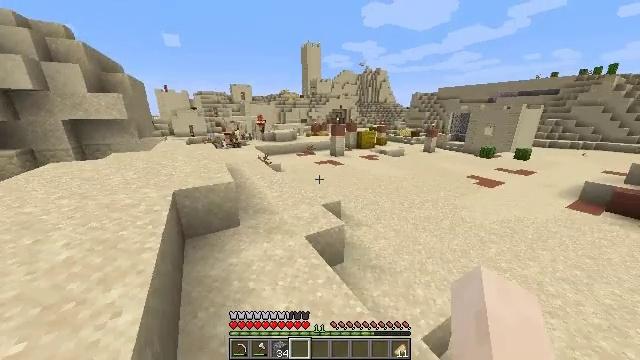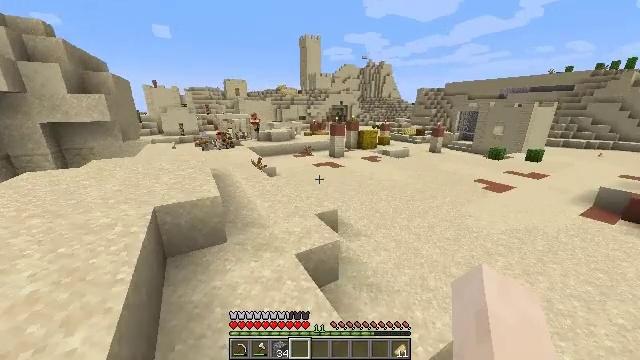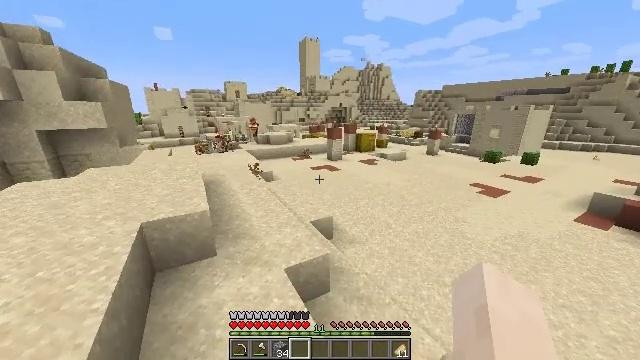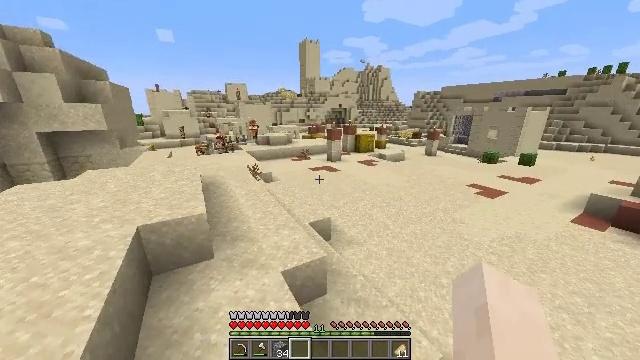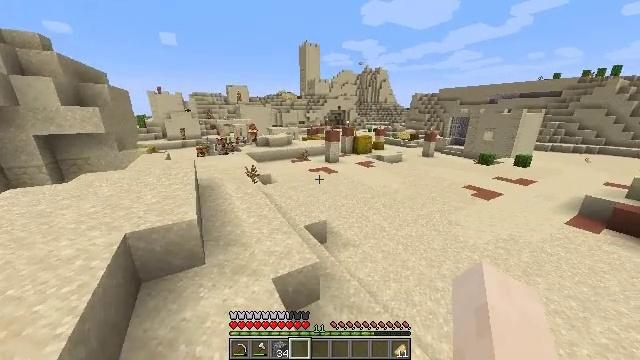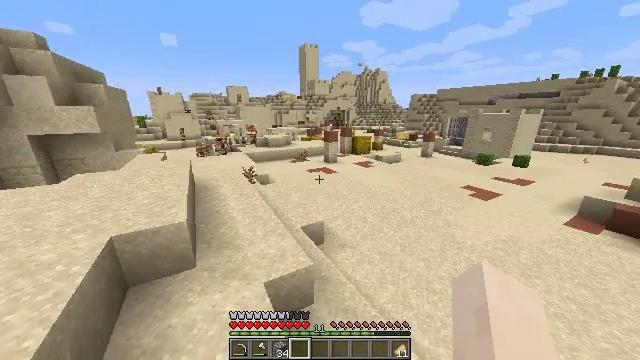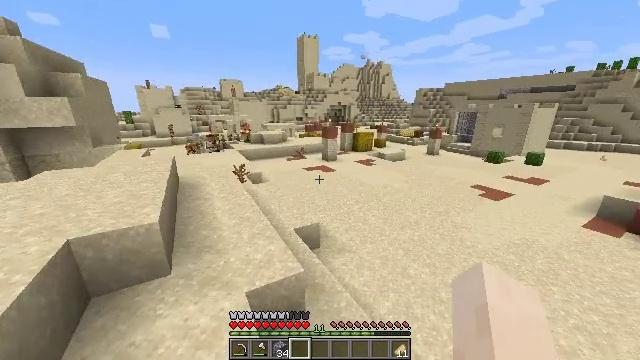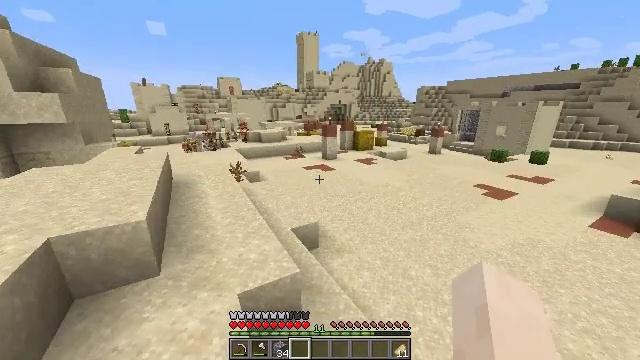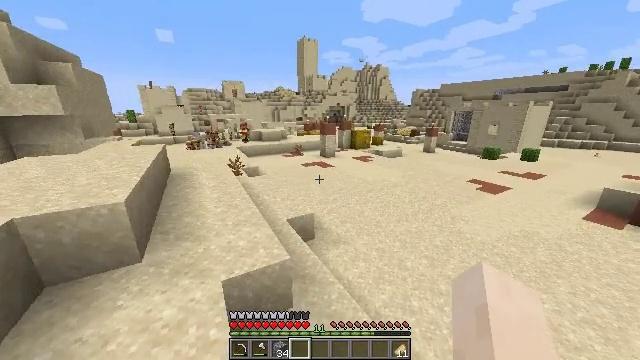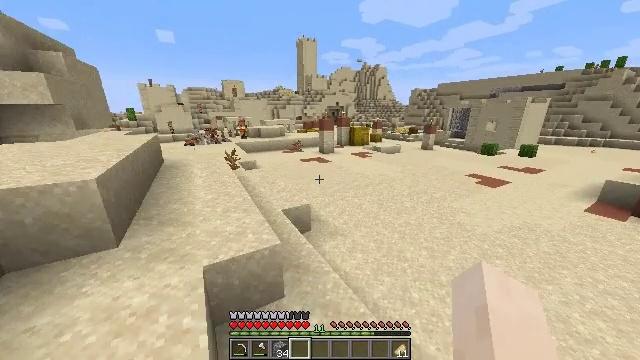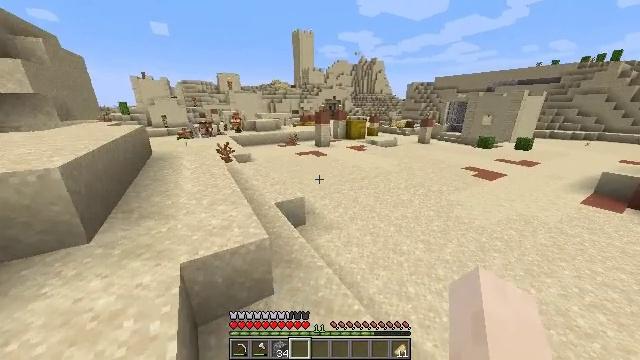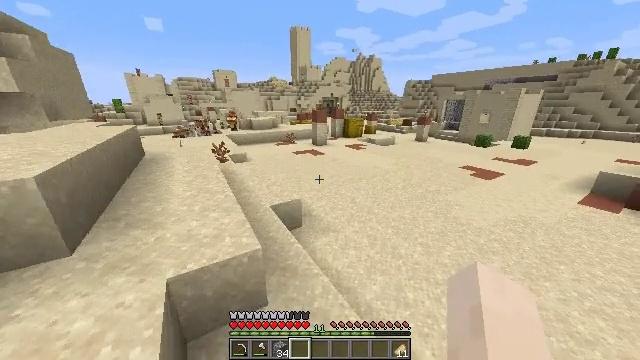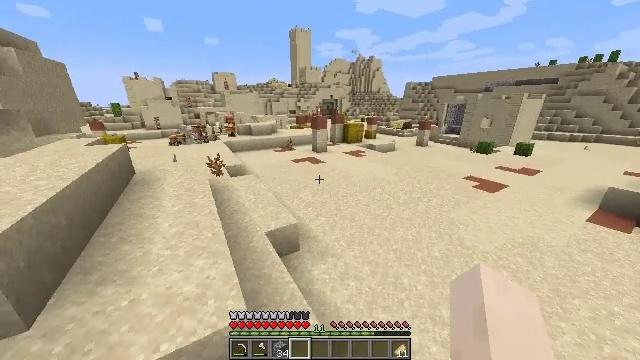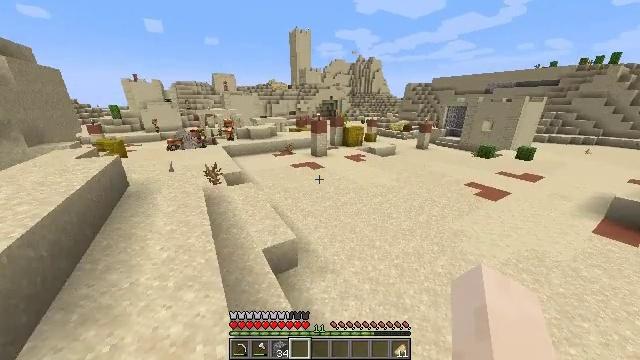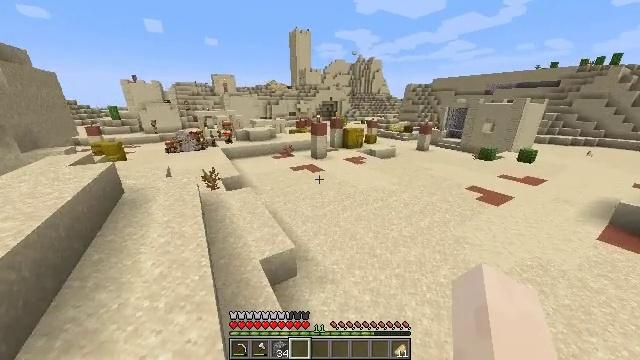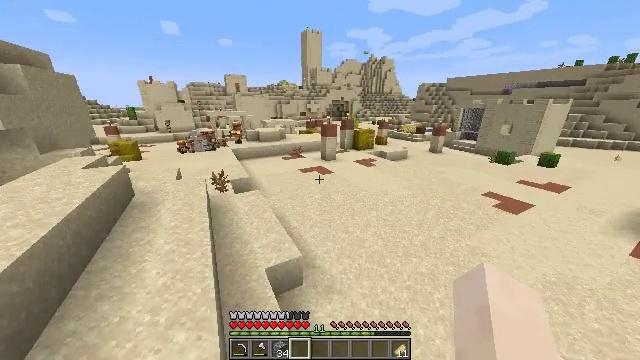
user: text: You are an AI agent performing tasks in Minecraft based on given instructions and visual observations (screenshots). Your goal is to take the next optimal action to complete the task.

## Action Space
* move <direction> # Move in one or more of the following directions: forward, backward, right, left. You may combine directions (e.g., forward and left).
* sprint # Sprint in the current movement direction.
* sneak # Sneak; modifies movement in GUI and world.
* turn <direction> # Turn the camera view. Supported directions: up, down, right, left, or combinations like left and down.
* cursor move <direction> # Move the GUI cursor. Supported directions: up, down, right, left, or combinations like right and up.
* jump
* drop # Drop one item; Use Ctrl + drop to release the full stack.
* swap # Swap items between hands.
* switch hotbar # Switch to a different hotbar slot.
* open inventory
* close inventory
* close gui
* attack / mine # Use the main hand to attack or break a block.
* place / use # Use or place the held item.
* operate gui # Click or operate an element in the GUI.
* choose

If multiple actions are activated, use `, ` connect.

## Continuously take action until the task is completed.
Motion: motion action
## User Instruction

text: Gather smooth sandstone from desert temples or structures.
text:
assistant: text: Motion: move forward and move right, sprint, jump
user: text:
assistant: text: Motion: move forward, sprint, jump
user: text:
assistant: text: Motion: move forward, sprint, jump
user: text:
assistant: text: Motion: move forward, sprint, jump
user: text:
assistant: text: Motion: move forward, sprint, jump
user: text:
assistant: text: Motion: move forward, sprint, jump
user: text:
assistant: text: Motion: move forward, sprint, jump
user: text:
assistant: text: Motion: move forward, sprint, jump
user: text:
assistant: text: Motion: move forward, sprint, jump
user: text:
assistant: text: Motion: move forward, sprint, turn down, jump
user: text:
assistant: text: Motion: move forward, sprint, jump
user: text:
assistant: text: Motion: move forward, sprint, jump
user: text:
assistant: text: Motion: move forward, sprint, jump
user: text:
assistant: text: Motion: move forward, sprint, jump
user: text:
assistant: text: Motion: move forward, sprint, turn left, jump
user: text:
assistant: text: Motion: move forward, sprint, turn left, jump
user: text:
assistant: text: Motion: move forward, sprint, turn left, jump
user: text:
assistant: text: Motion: move forward and move left, sprint, jump
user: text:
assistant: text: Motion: move forward and move left, sprint, jump
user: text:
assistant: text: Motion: move forward and move left, sprint, jump
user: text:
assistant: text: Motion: move forward and move left, sprint, jump
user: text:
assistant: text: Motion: move forward and move left, sprint, jump
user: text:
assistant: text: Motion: move forward and move left, sprint, turn left and down, jump
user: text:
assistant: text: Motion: move forward, sprint, turn left and down, jump
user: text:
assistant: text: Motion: move forward, sprint, turn left, jump
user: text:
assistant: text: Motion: move forward, sprint, jump
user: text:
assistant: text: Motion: move forward, sprint, jump
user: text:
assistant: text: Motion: move forward, sprint, jump
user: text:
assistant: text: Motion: move forward, sprint, jump
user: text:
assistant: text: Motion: move forward, sprint, jump